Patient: sex M, age 64
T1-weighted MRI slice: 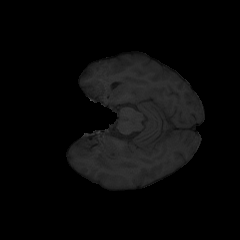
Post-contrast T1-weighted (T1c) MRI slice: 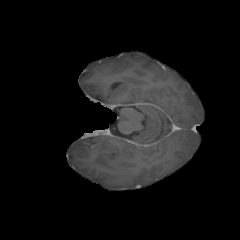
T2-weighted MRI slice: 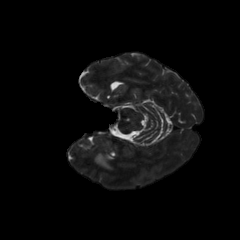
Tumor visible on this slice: yes
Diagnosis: Astrocytoma, IDH-mutant
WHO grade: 3